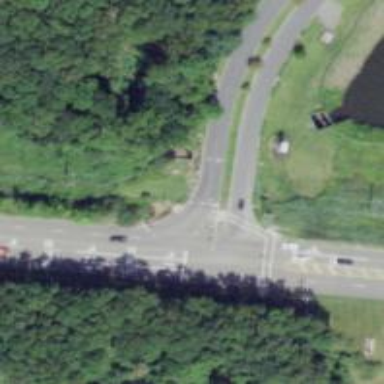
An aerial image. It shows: Asphalt footway with uncontrolled crossing. The crossing has lines markings.